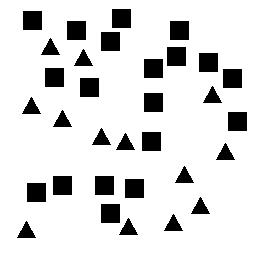
Squares: 19
Triangles: 13
Stars: 0
Total shapes: 32